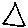
Label: triangle